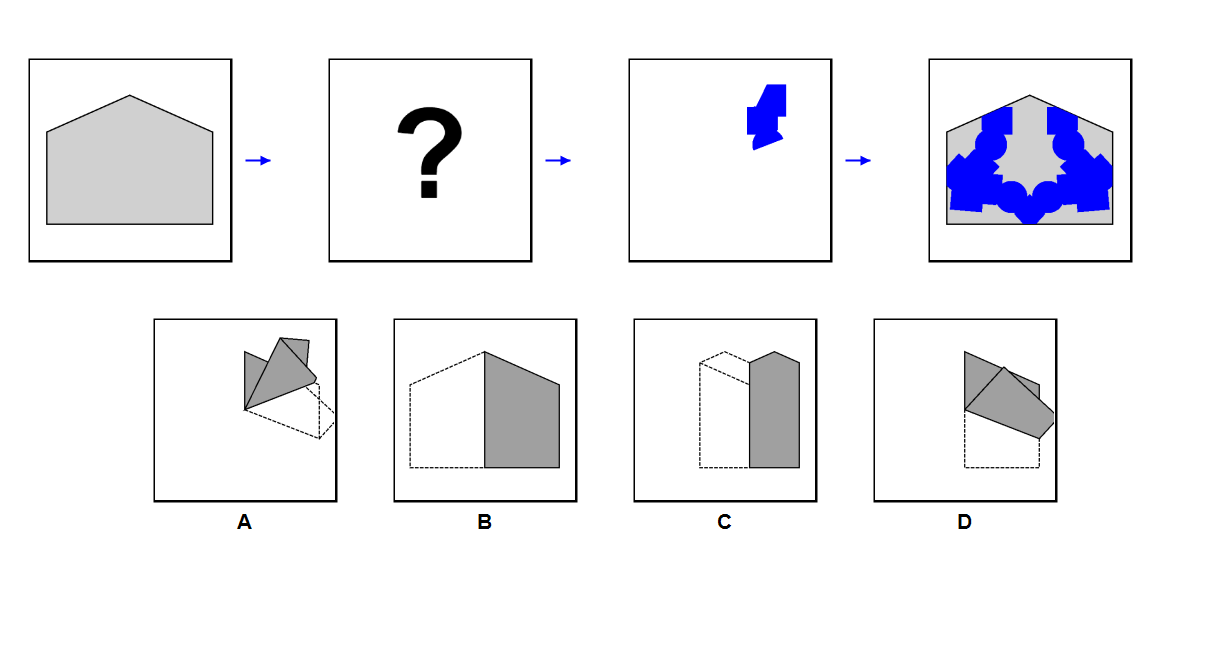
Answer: C